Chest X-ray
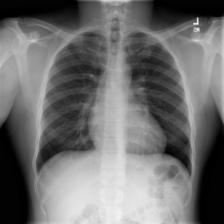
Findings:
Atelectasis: negative
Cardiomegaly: negative
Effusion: negative
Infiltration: negative
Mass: negative
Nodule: negative
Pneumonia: negative
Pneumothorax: negative
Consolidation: negative
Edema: negative
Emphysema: negative
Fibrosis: negative
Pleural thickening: negative
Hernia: negative